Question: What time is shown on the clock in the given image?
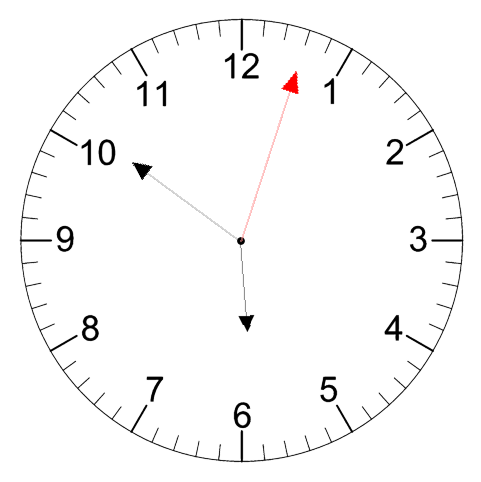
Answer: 05:51:03